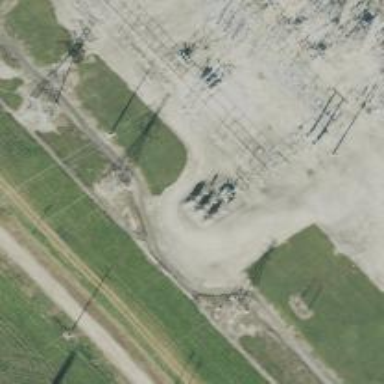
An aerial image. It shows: Switch for power supply.